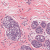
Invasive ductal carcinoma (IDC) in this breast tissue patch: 0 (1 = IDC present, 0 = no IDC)